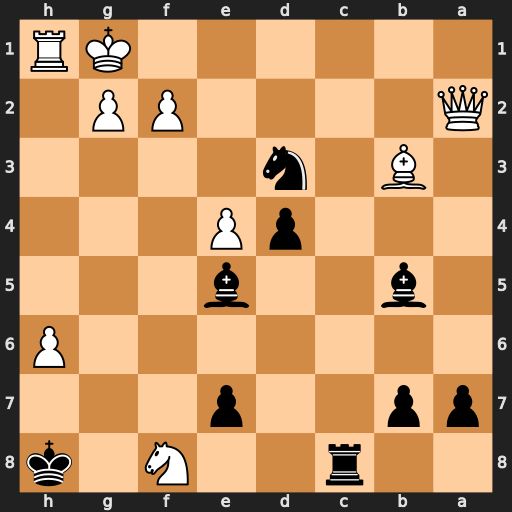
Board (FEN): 2r2N1k/pp2p3/7P/1b2b3/3pP3/1B1n4/Q4PP1/6KR
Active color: b
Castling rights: -
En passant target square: -
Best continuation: Rc1+ Bd1 Rxd1#